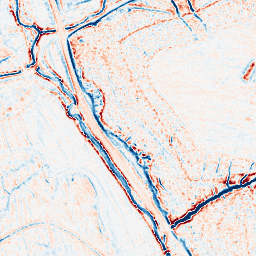
Category: edge_preserving
Decomposition family: bilateral
Decomposition parameters: d: 9
sigma_color: 150
sigma_space: 25
Upsampling method: cubic_catmull_rom
Upsampling parameters: scale: 8
Upsampling scale: 8